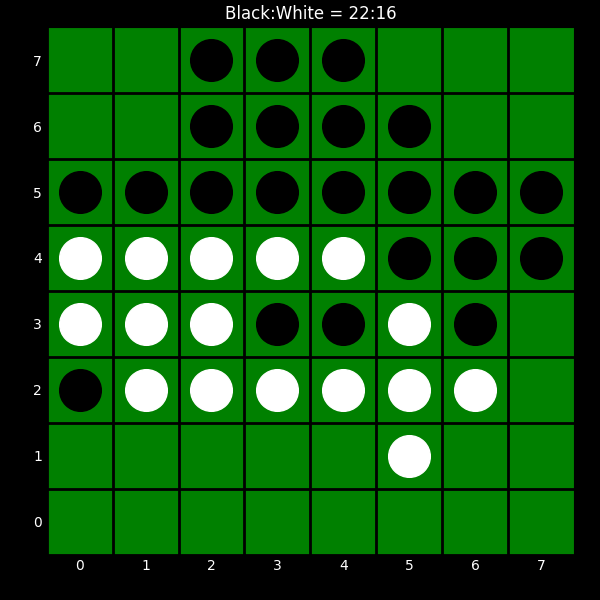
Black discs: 22
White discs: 16